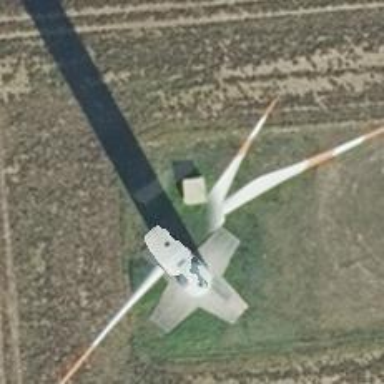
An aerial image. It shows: Wind power generator employing wind turbines.